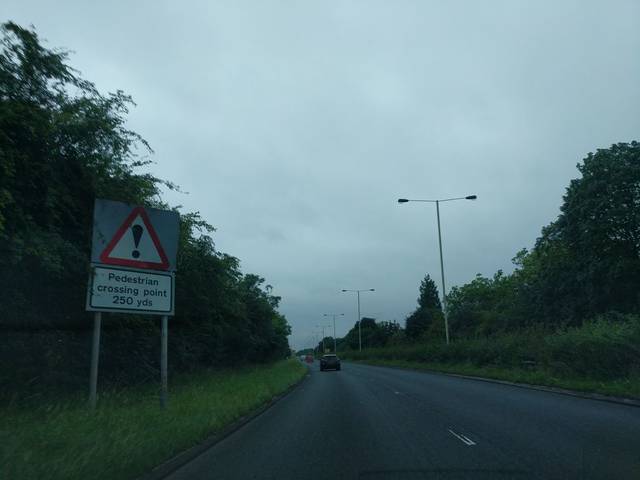
Region: United Kingdom
Coordinates: 52.442, -2.057